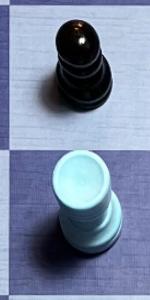
Label: Rook_White